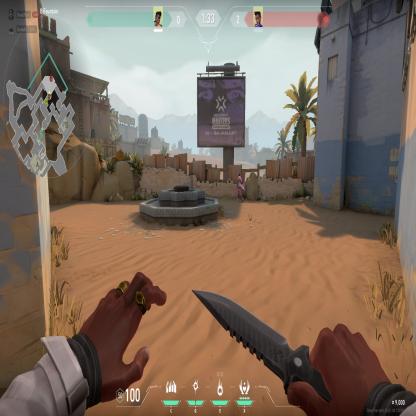
Label: enemy